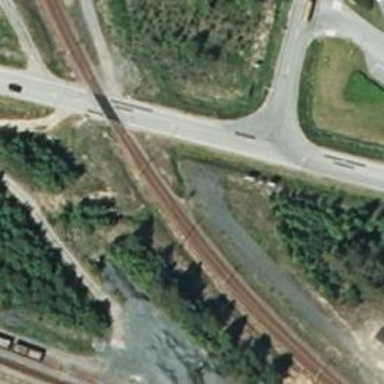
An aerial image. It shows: Railway signal.